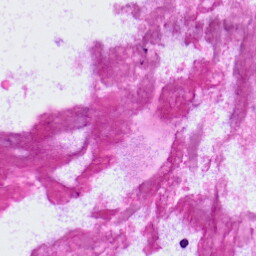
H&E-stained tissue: LymphNode